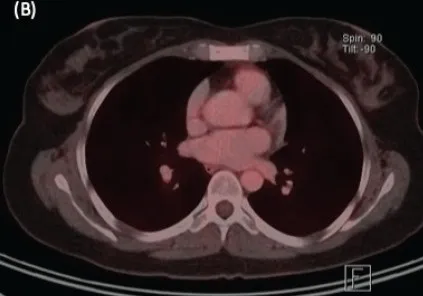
Re-staging imaging study, after 6 months of ST. Sagittal views of PET/CT showing hypermetabolism resolution at the sternal body lesion.
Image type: radiology (pet)